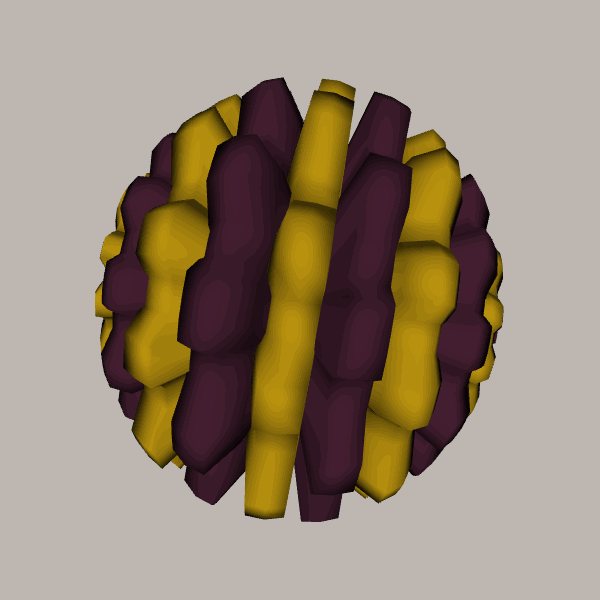
Background: light